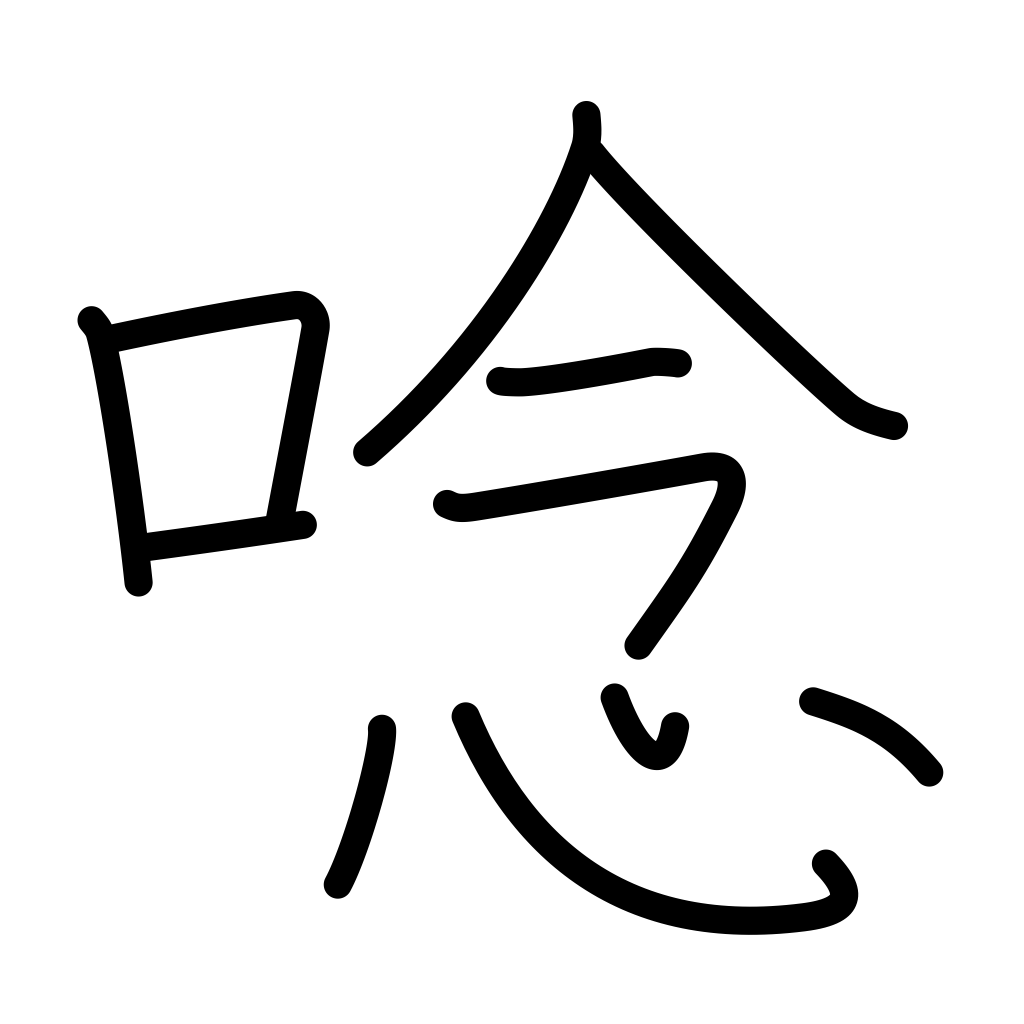
Meaning: groan, roar